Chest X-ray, PA view. Patient: 60 years old, sex M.
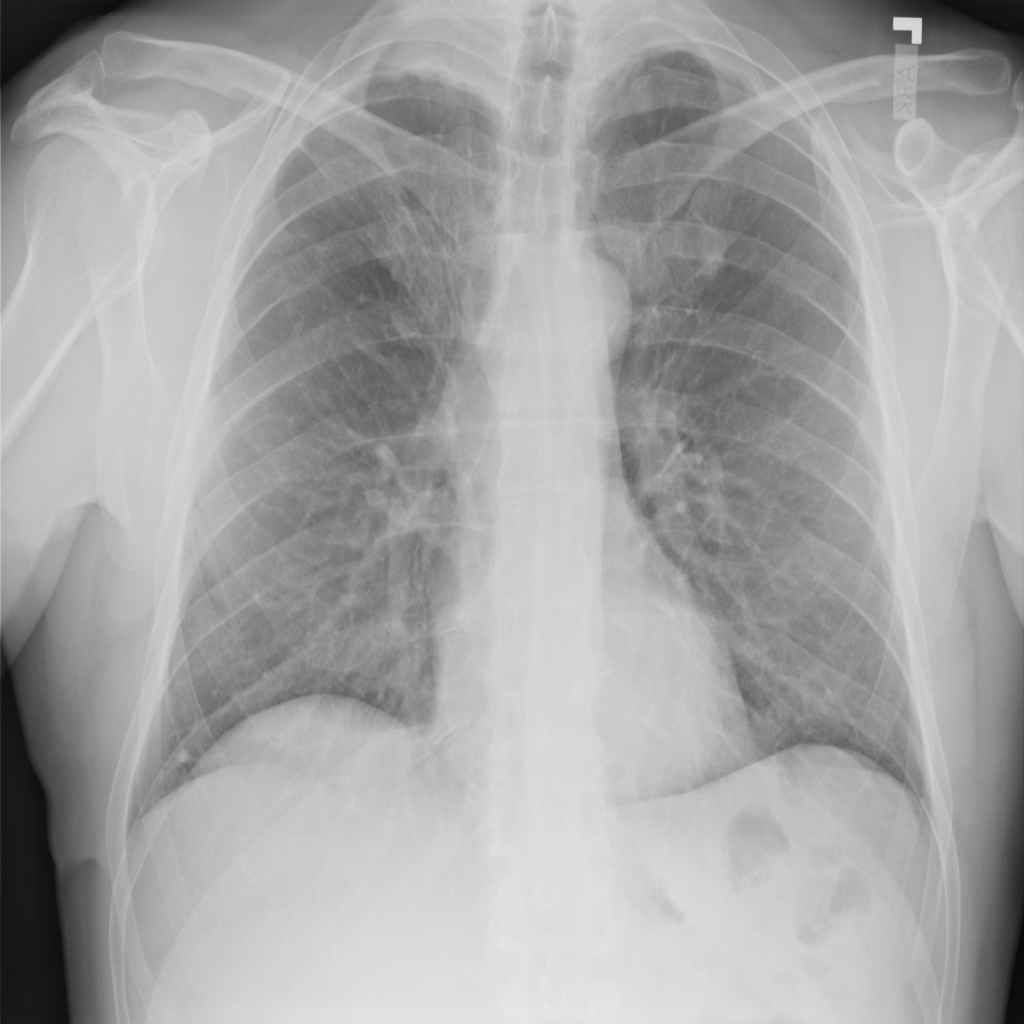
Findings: Pleural_Thickening